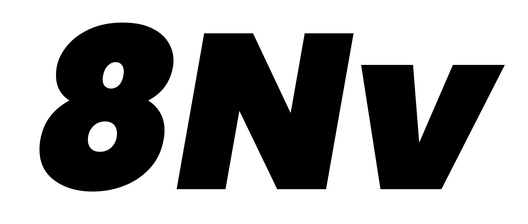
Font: Poppins-BlackItalic